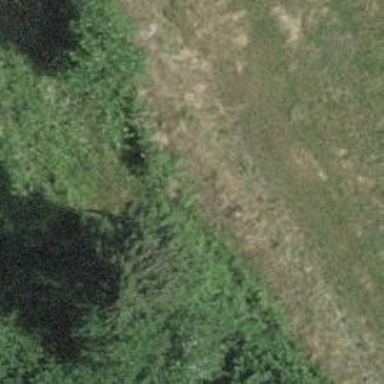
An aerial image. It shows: Ditch in the surroundings.